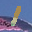
Label: 1